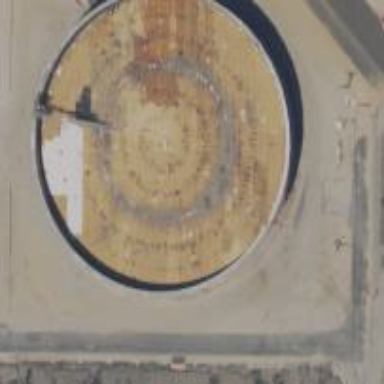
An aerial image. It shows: Building with storage tank.